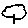
Label: flower